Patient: sex M, age 61
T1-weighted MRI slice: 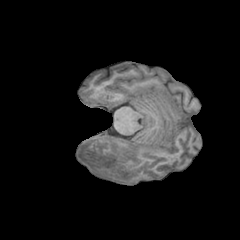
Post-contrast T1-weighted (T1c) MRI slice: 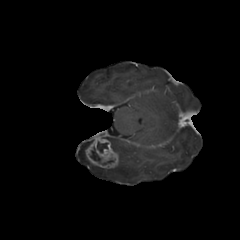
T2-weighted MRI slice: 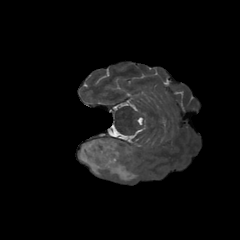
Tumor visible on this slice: yes
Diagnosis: Glioblastoma, IDH-wildtype
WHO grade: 4